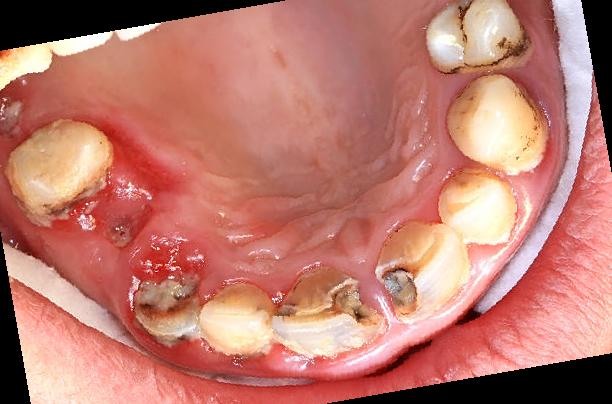
Condition: Gingivitis